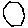
Label: hexagon